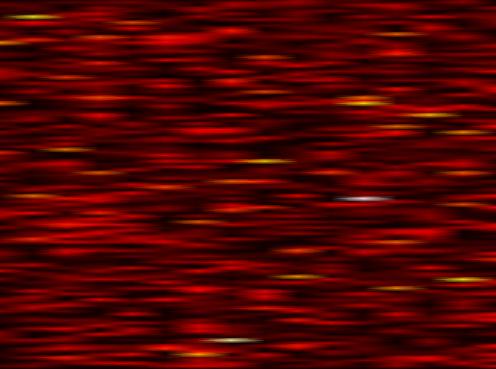
Label: OFDM